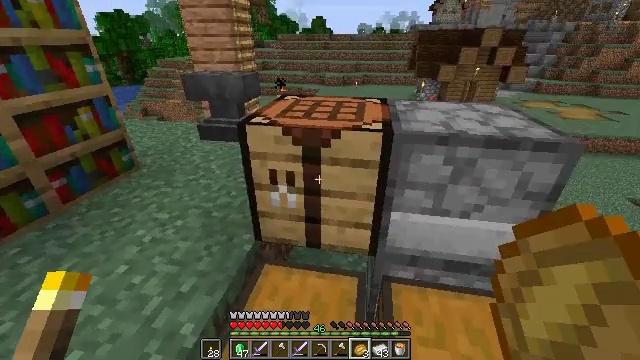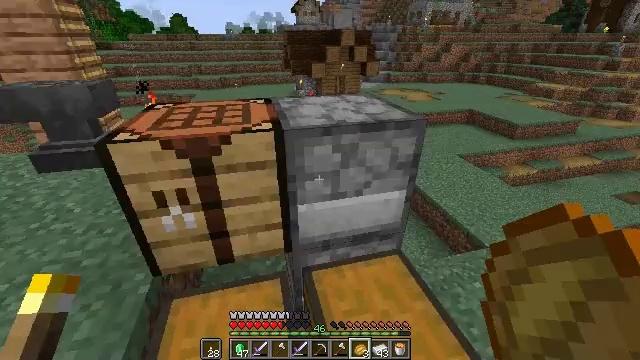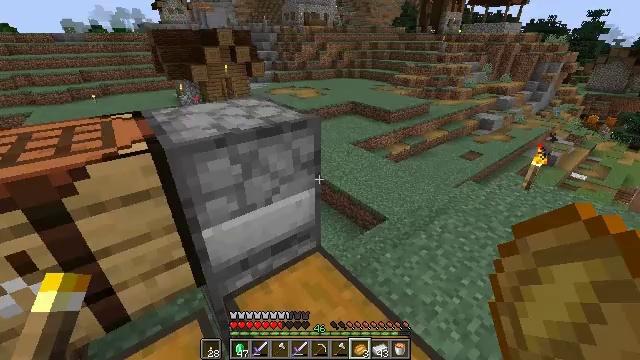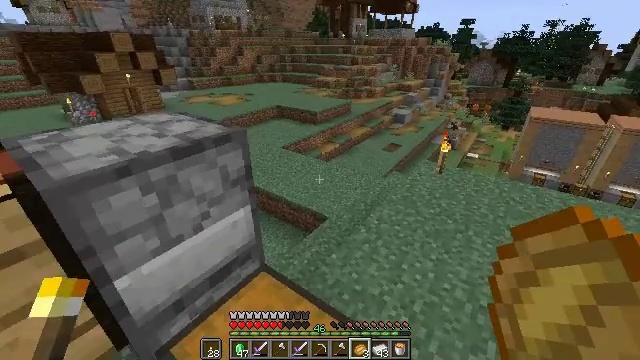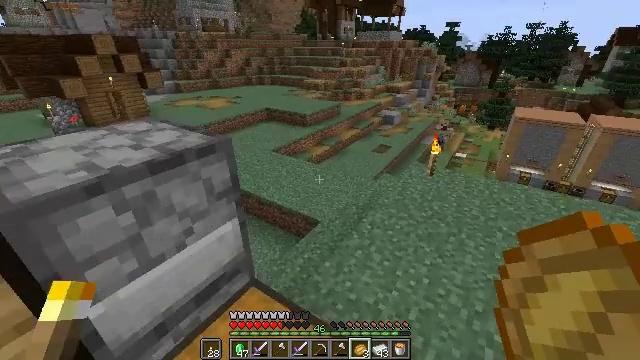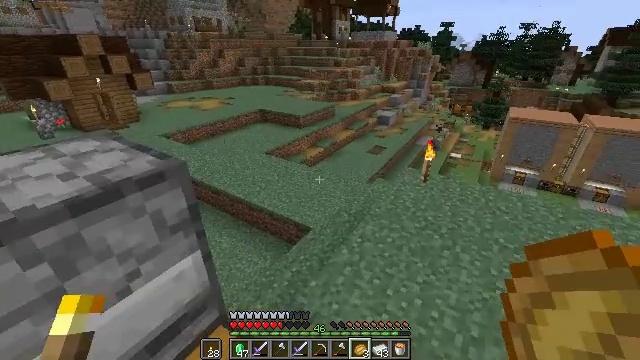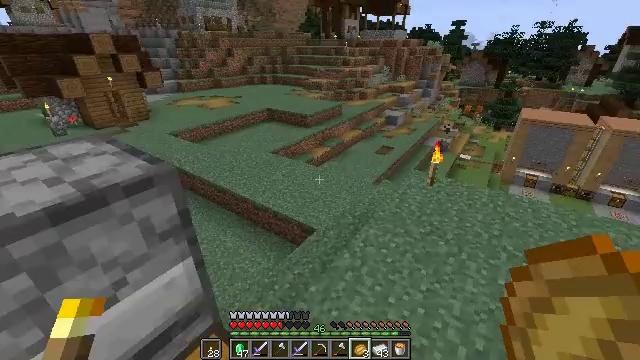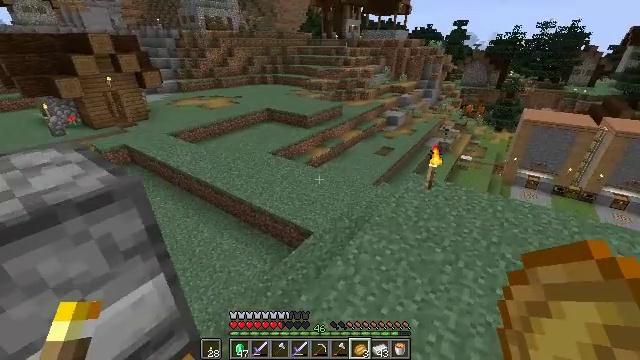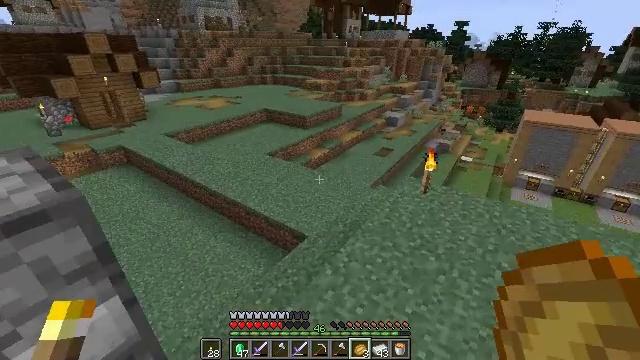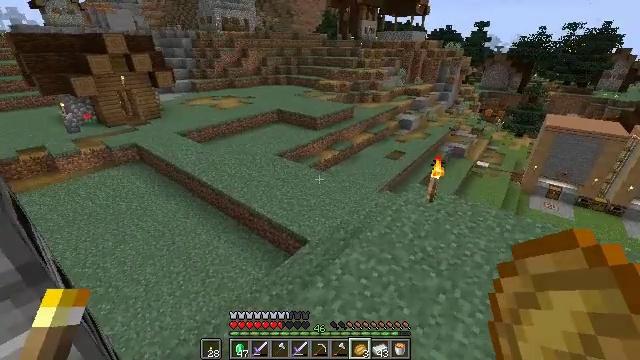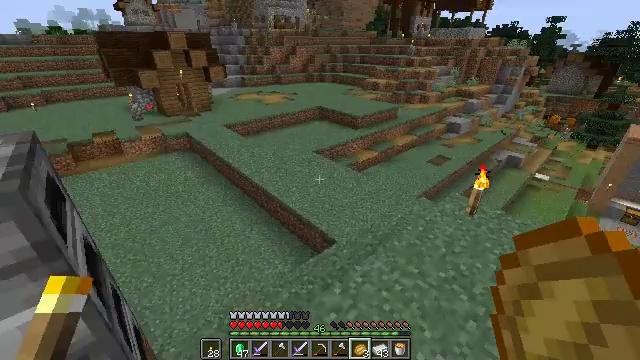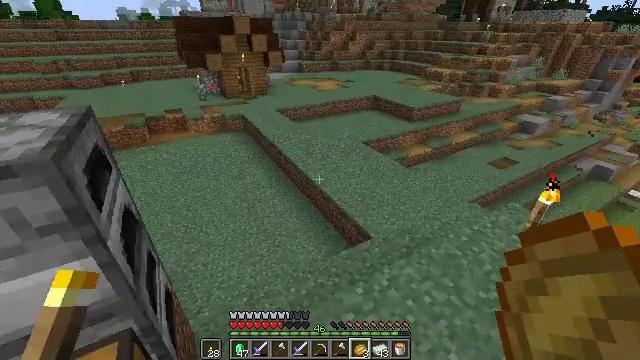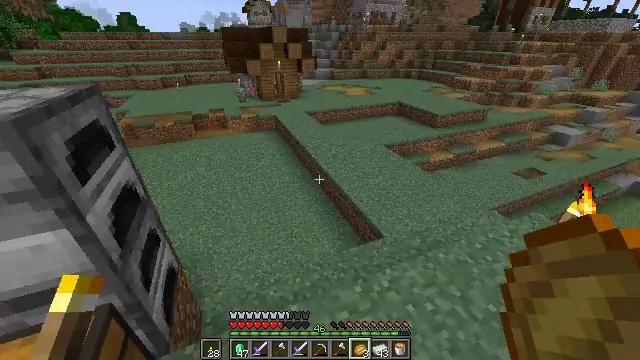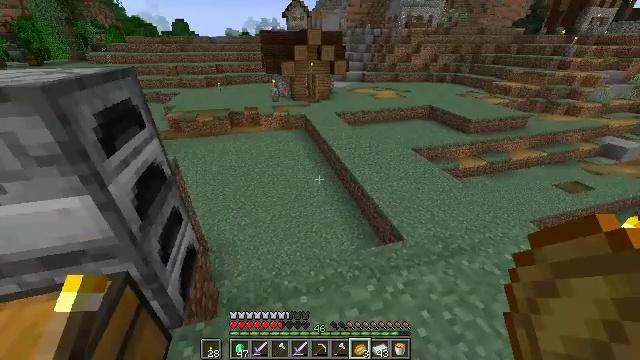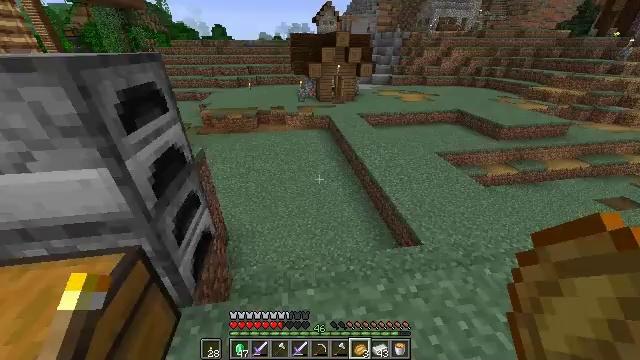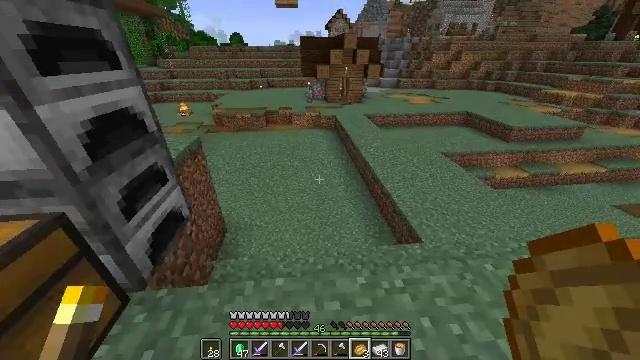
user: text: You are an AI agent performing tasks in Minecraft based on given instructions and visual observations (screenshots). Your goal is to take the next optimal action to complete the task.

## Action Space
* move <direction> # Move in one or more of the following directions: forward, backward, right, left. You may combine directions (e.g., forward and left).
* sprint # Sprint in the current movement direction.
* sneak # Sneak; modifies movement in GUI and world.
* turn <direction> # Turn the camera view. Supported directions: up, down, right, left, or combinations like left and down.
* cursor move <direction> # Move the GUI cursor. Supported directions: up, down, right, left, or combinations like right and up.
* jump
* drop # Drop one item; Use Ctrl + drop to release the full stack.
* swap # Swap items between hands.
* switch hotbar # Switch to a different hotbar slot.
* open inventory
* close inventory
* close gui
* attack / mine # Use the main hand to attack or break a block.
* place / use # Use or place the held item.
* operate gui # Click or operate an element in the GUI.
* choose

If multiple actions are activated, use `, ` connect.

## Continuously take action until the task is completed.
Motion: motion action
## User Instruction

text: Interact with the crafting table to create a chainmail chestplate.
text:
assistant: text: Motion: turn right
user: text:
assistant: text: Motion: move forward, turn right
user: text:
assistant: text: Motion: move forward, turn right
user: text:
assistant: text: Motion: move forward and move right, turn right
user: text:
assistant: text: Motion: move forward and move right
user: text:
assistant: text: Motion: move forward and move right, turn left
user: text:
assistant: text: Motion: move forward and move right
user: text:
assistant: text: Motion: move forward and move right
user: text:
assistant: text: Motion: move forward and move right, turn left
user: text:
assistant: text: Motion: move forward and move right, turn left
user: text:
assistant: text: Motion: move forward and move right, sprint, turn left and down
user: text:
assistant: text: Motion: move forward and move right, sprint, turn left
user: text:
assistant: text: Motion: move forward and move right, sprint, turn left
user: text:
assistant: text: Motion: move forward and move right, sprint, turn left
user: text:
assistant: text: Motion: move forward and move right, turn left
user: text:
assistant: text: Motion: move forward and move right
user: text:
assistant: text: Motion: move forward and move right, sprint
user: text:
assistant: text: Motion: move forward and move right, sprint
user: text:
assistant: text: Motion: move forward and move right, sprint
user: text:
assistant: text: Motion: move forward, sprint
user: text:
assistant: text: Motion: move forward, turn left
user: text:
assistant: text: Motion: move forward, turn left and up
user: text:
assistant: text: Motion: move forward, turn left and up
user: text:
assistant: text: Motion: move forward, turn left and up
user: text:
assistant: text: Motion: move forward, turn left and up
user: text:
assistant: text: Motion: move forward, turn left and up, jump
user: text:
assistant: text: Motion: move forward, turn up, jump
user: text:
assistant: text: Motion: move forward, turn right, jump
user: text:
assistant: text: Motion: move forward, turn right, jump
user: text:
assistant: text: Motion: move forward, jump